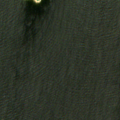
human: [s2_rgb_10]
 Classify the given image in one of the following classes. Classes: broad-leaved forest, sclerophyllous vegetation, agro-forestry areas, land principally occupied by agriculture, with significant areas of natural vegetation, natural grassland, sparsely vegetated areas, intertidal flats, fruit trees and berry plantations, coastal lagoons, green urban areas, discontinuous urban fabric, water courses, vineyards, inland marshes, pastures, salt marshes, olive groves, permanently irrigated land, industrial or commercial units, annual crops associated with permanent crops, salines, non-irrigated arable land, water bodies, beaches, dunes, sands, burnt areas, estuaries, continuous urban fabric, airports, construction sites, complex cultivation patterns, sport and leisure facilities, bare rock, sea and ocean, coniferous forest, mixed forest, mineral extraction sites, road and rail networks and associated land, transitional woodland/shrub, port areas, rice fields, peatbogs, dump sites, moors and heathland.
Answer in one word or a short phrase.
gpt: sea and ocean